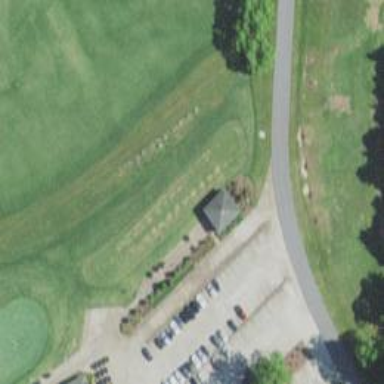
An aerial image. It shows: Golf tee.